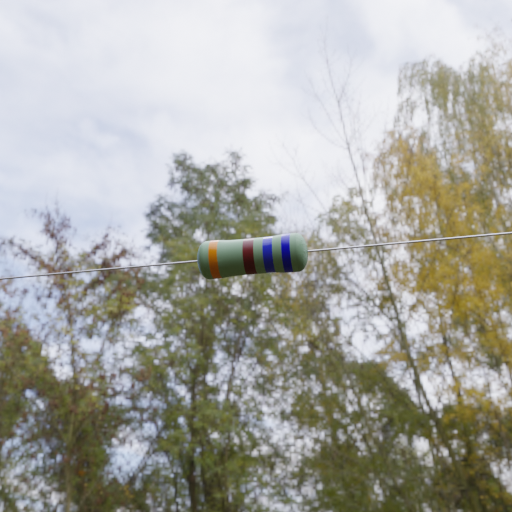
Resistor colour bands (in order): orange, brown, blue, blue